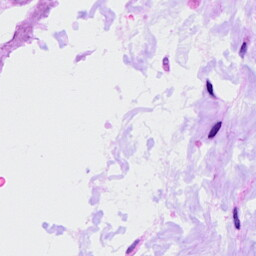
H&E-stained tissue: Ovarian